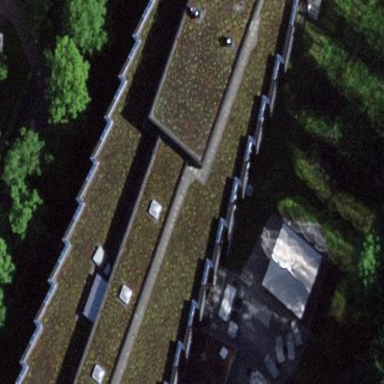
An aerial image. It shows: Hotel building.